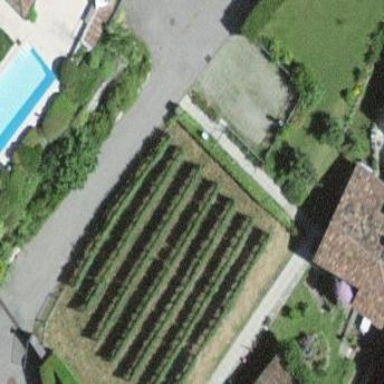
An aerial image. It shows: Vineyard.